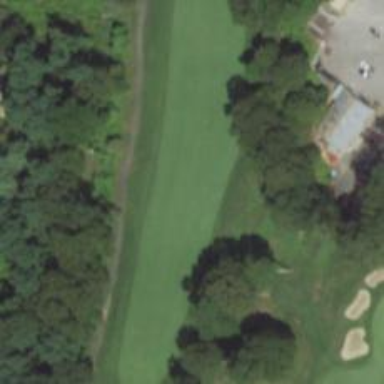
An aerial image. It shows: View of golf hole.